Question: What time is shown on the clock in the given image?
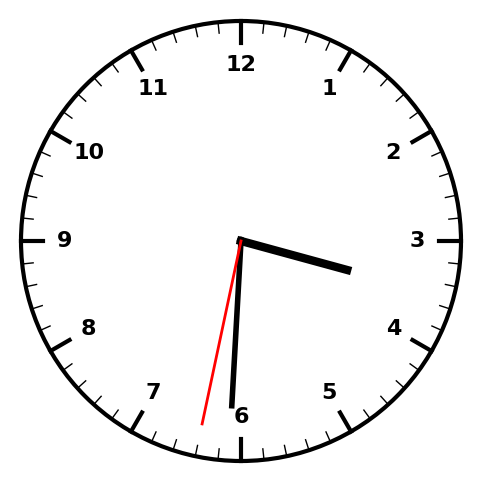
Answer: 03:30:32